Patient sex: M
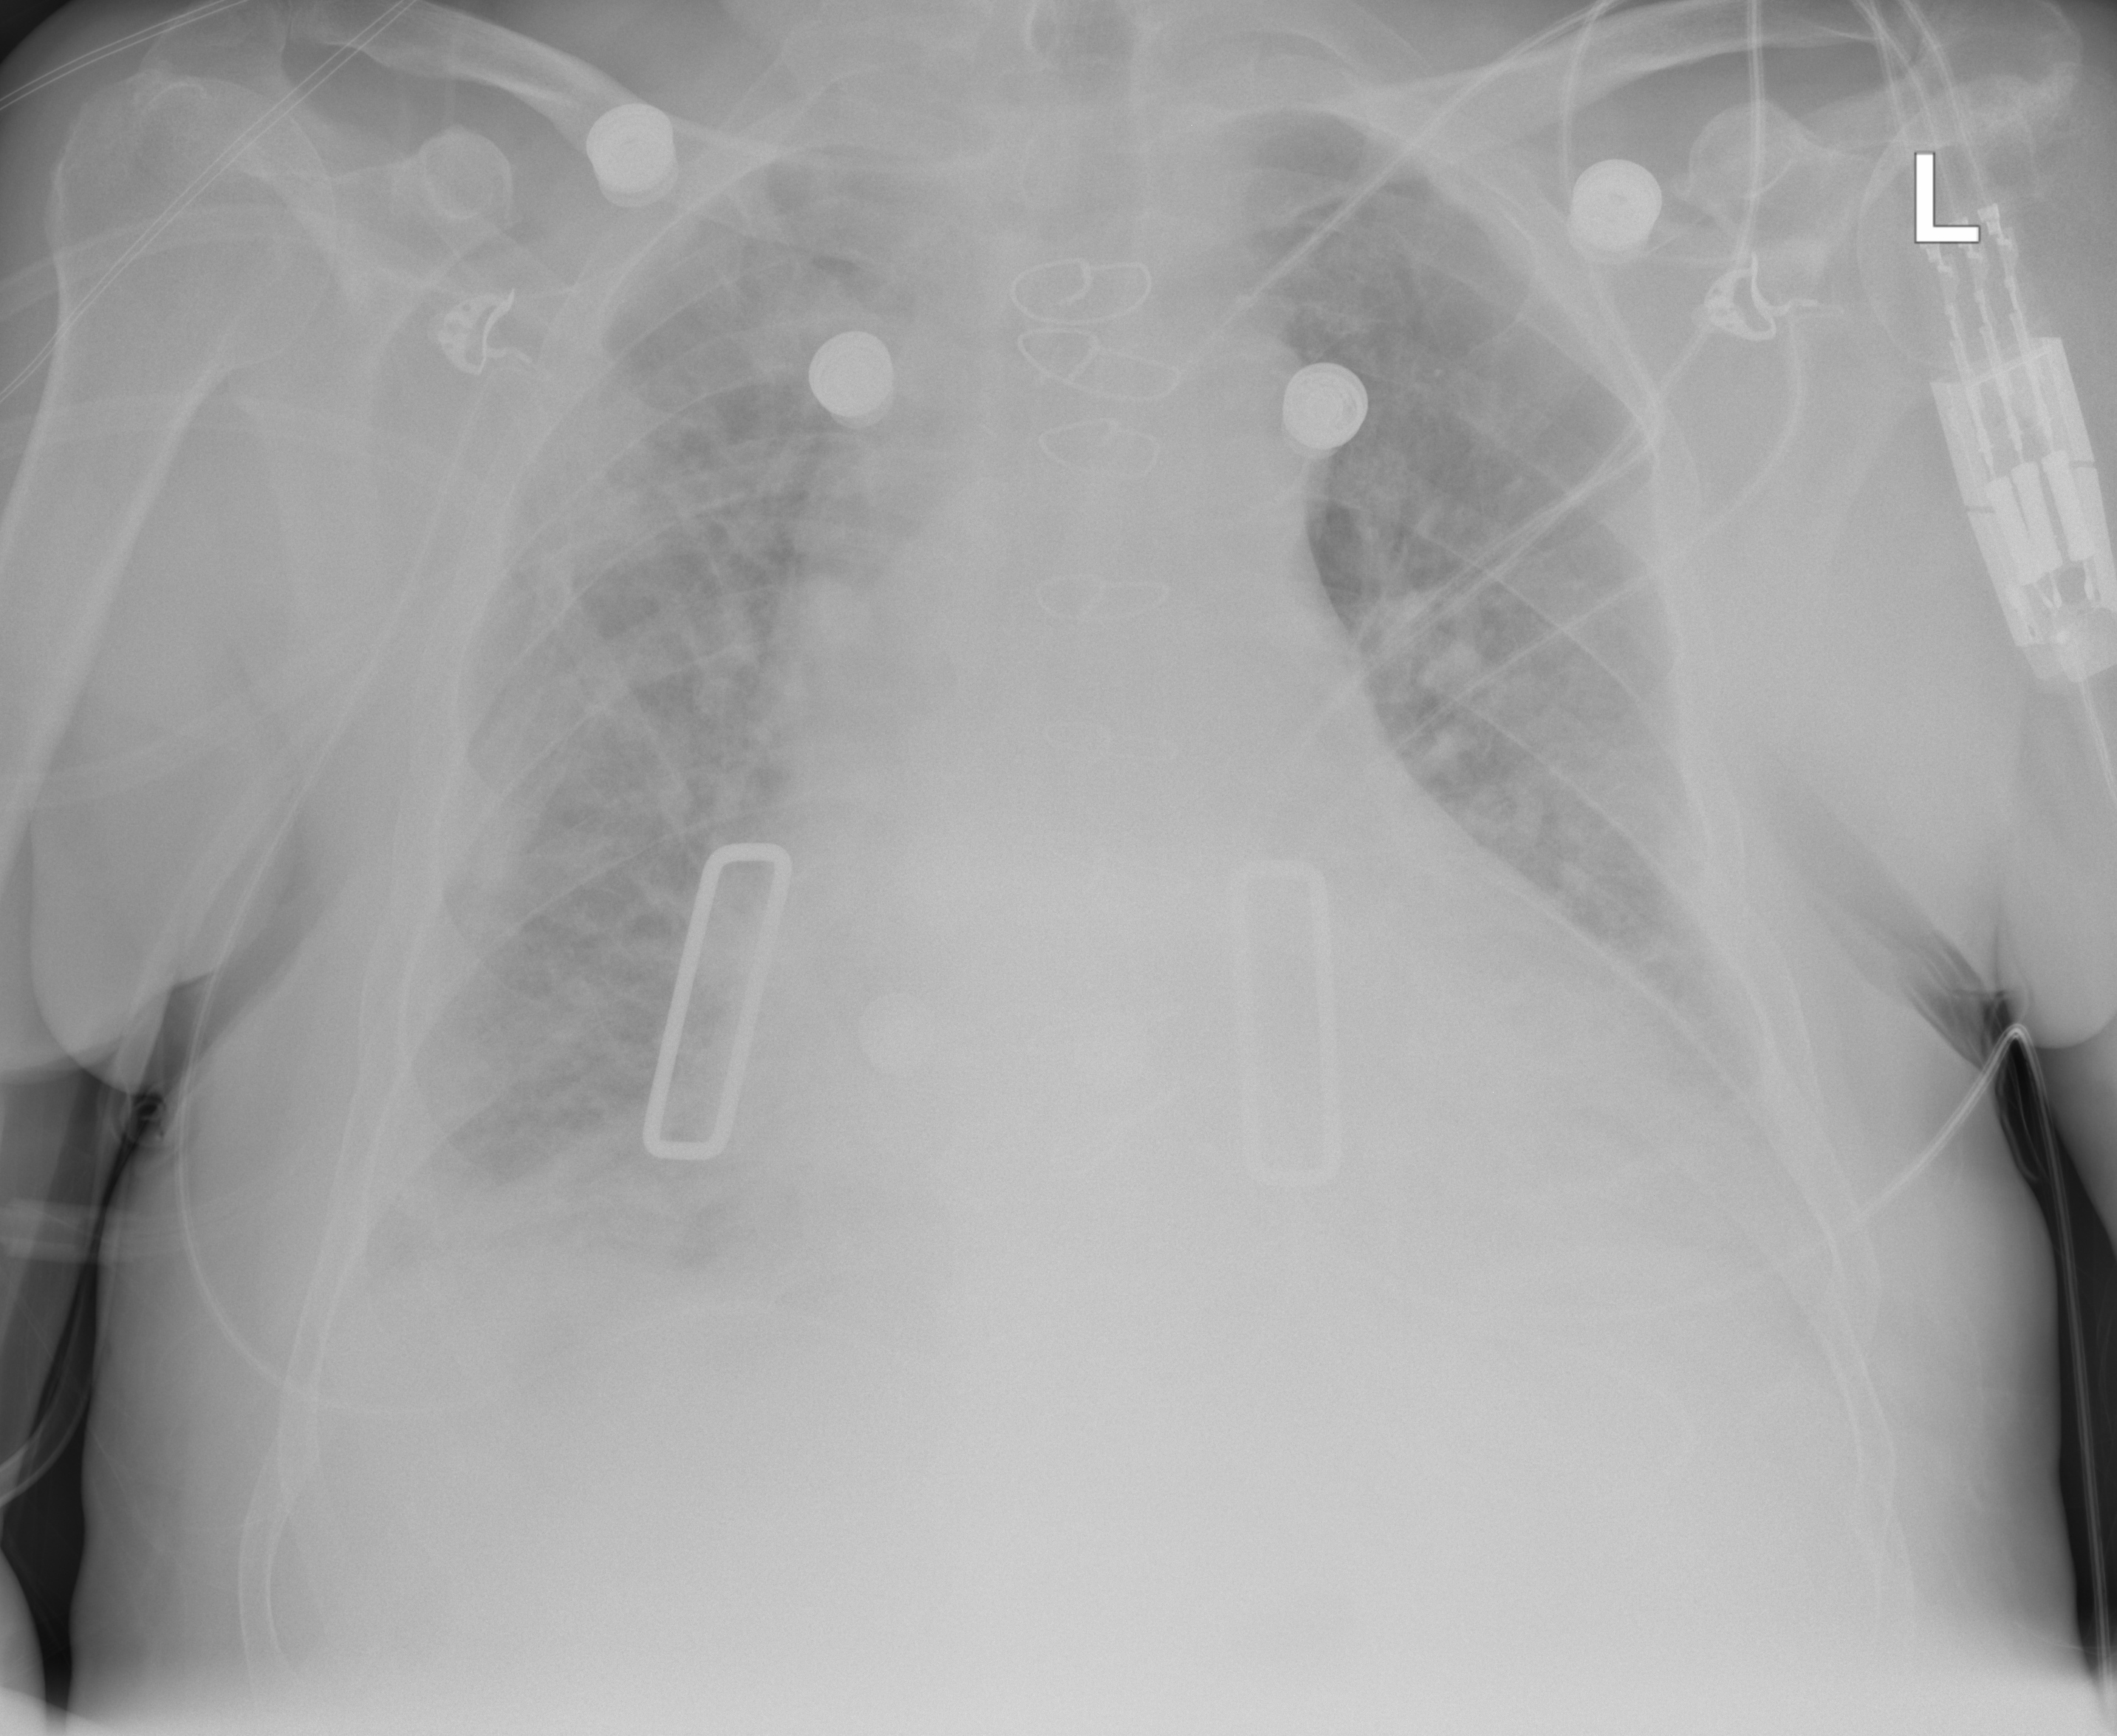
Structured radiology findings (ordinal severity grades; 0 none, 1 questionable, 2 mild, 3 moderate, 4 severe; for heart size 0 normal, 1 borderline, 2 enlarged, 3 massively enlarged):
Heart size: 2
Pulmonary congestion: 1
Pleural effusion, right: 2
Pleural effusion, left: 2
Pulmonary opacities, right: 0
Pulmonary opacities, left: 0
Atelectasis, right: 2
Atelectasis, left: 2